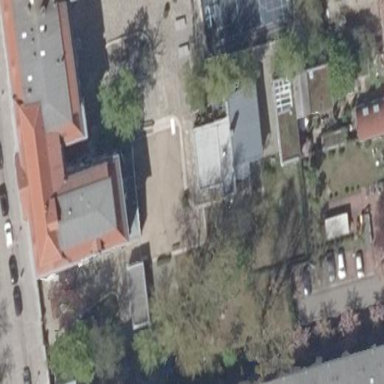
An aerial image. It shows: School.